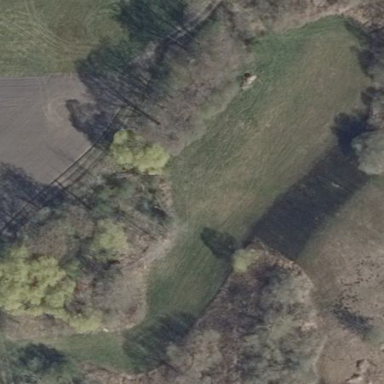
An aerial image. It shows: Area covered with grass.